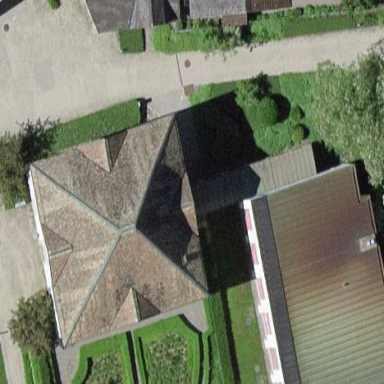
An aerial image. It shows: Historic building.